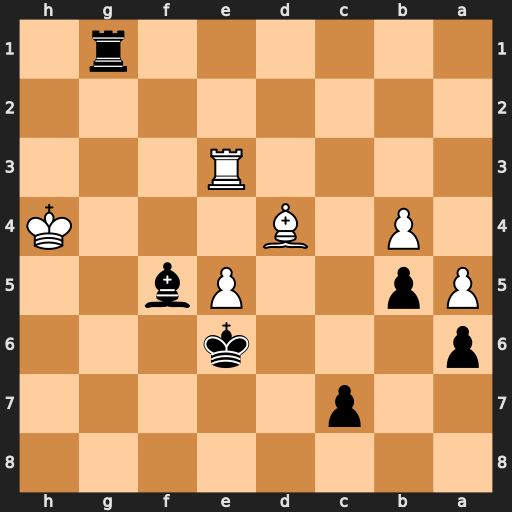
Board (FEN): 8/2p5/p3k3/Pp2Pb2/1P1B3K/4R3/8/6r1
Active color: b
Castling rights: -
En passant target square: -
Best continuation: Rg4+ Kh5 Rxd4